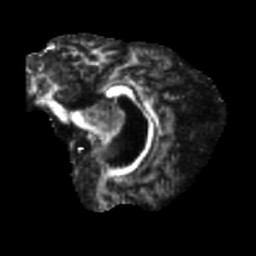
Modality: FA
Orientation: sagittal
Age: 63
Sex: female
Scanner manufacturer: siemens
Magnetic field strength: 3 T
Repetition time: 5.47 s
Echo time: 0.0854 s